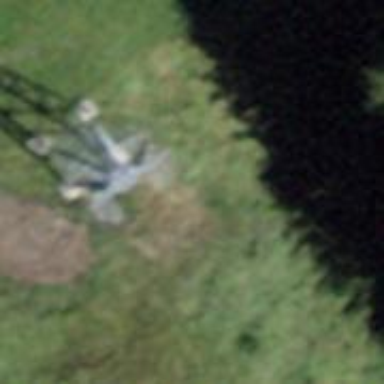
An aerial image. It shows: Pylon used for aerialway.